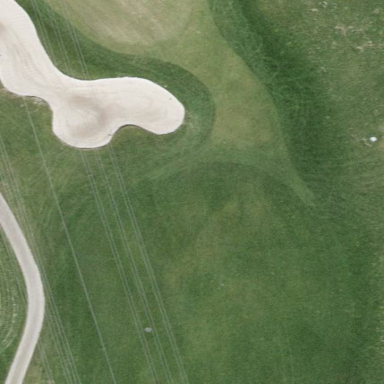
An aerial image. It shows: Golf bunker filled with sandy terrain.